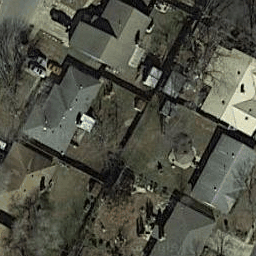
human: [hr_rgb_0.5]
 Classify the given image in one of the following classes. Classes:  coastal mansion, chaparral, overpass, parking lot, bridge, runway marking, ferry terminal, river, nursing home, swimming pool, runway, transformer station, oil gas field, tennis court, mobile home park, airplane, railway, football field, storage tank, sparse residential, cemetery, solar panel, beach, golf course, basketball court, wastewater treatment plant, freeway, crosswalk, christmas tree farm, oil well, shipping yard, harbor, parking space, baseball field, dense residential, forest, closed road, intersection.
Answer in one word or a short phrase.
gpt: dense residential